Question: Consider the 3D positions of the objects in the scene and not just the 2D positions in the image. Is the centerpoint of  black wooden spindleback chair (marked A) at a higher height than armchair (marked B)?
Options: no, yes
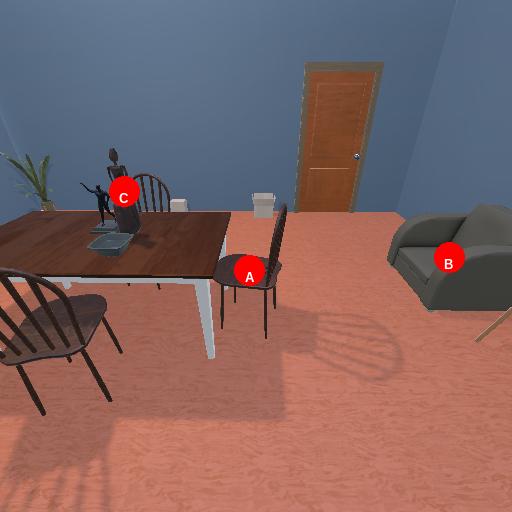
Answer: no